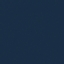
Label: SeaLake